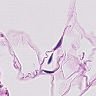
Metastatic tissue present: no